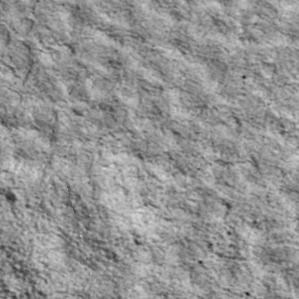
Label: non_frost